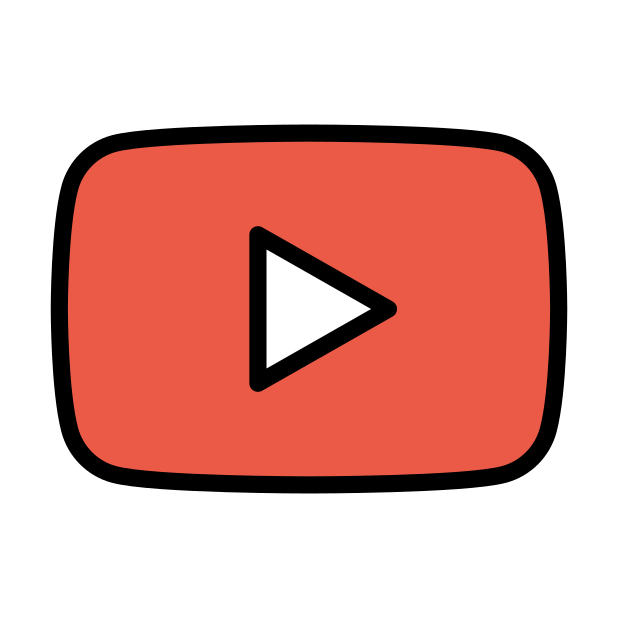
youtube